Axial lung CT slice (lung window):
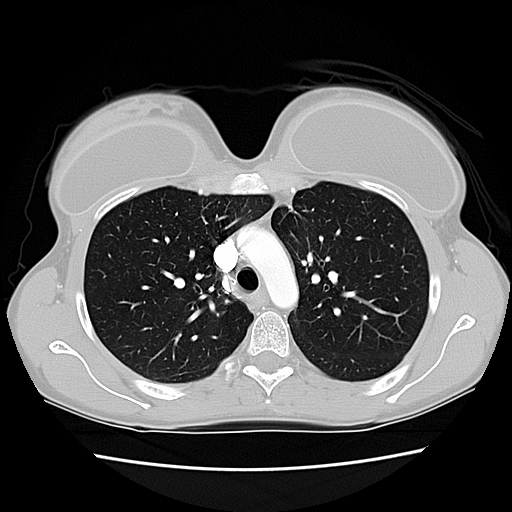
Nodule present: no